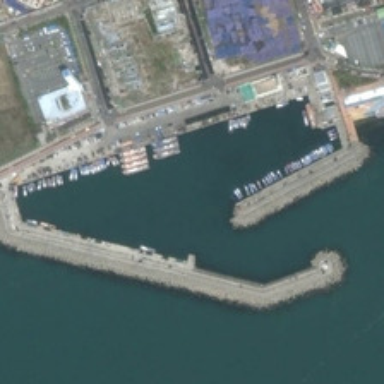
Many boats are in a port near many bareland .